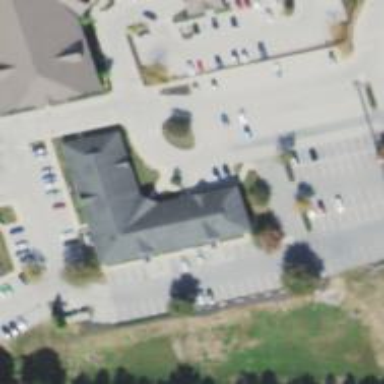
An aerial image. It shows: Clinic.